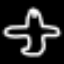
Label: airplane